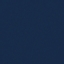
Land use / land cover: SeaLake